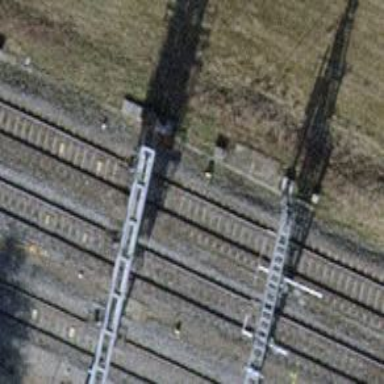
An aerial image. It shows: Railway signal.